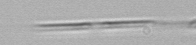
Label: Pseudo-nitzschia